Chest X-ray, AP view. Patient: 55 years old, sex M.
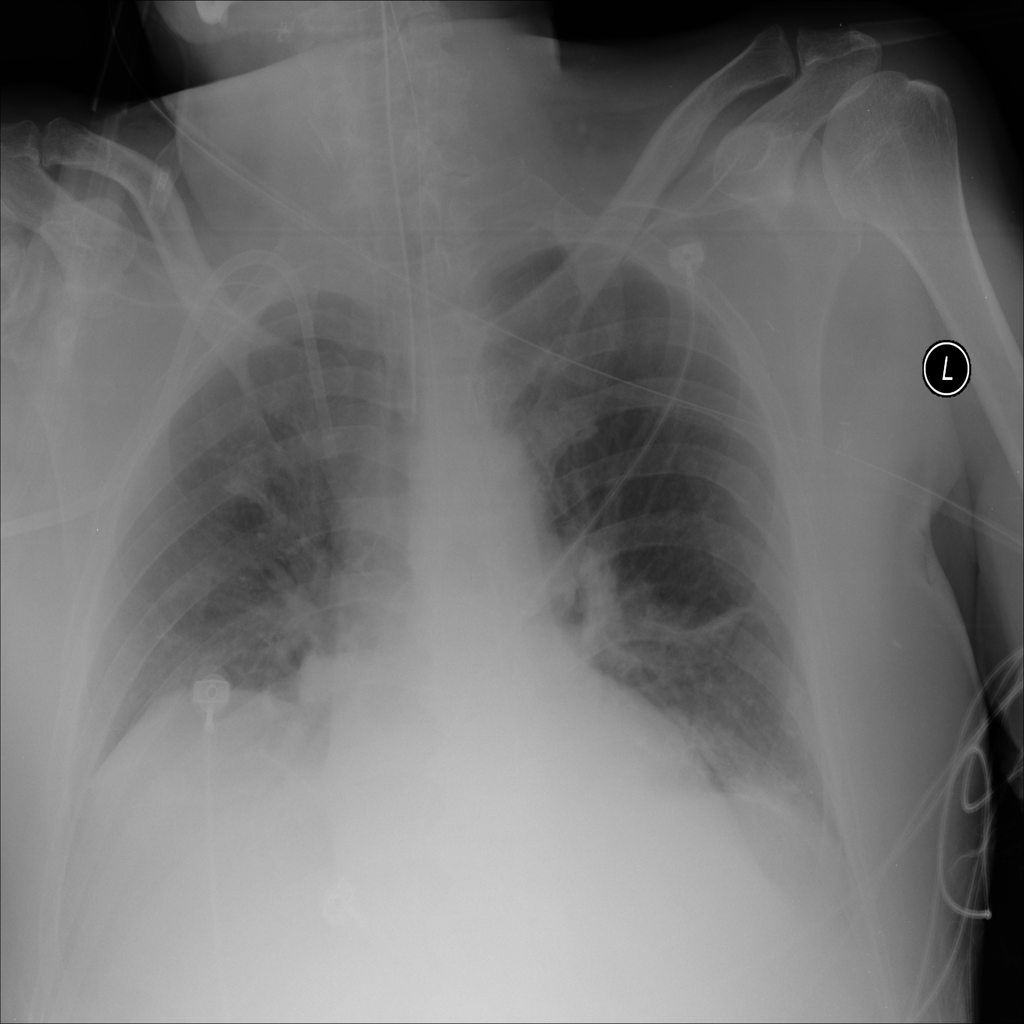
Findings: No Finding